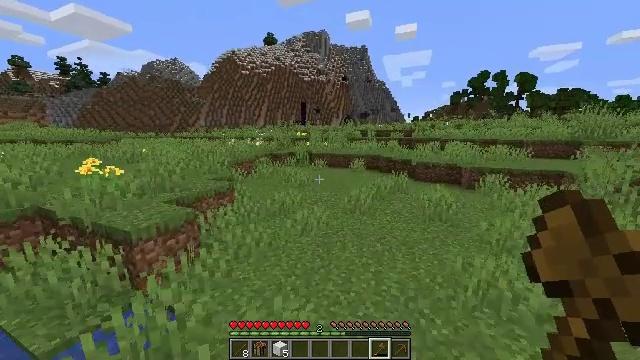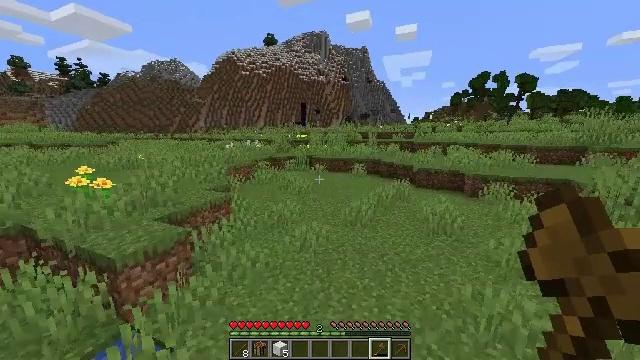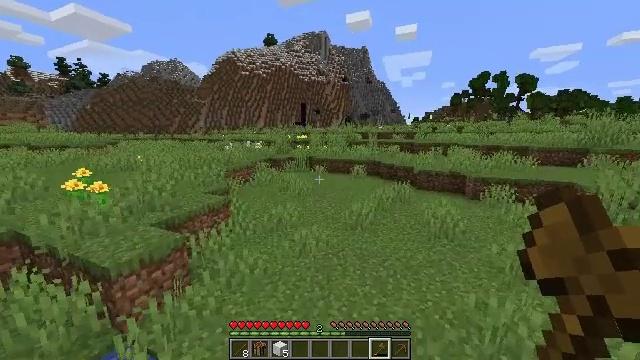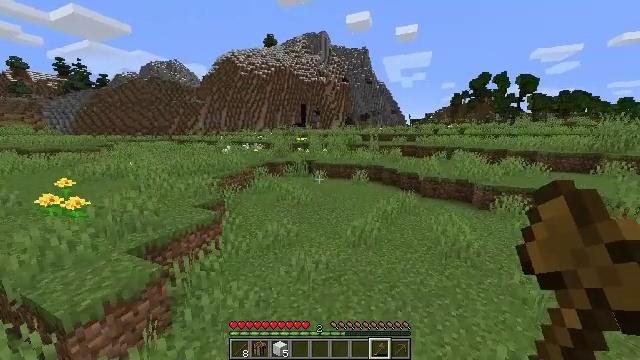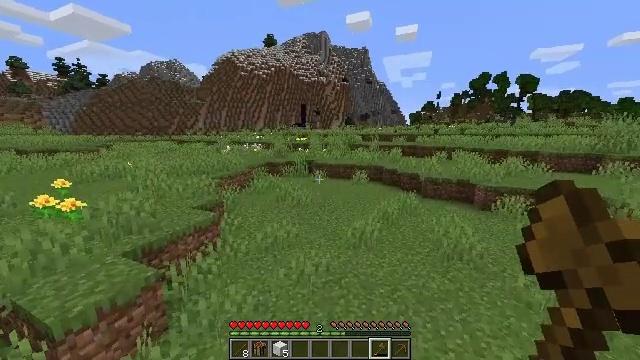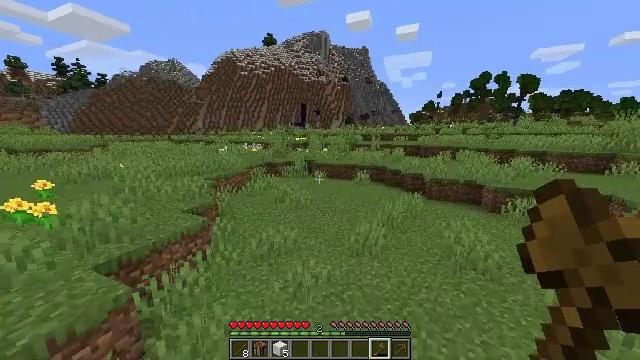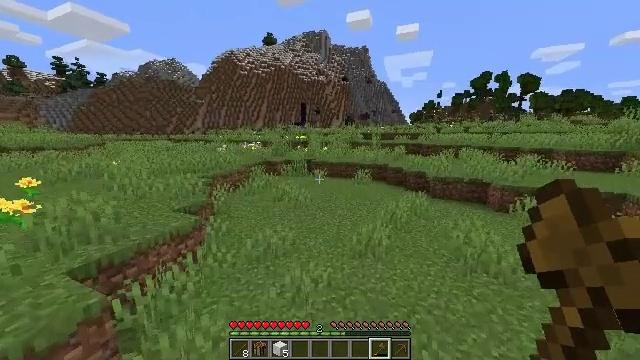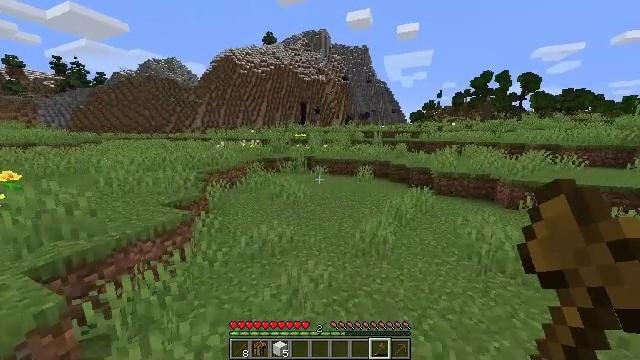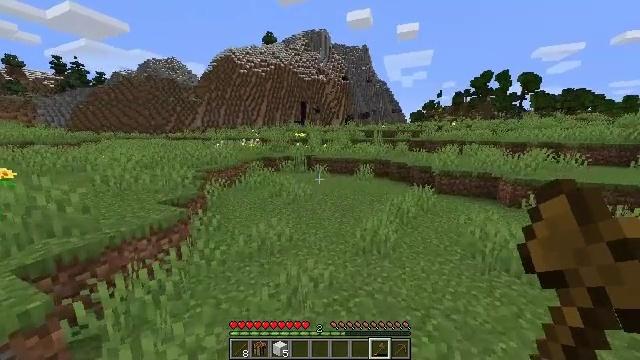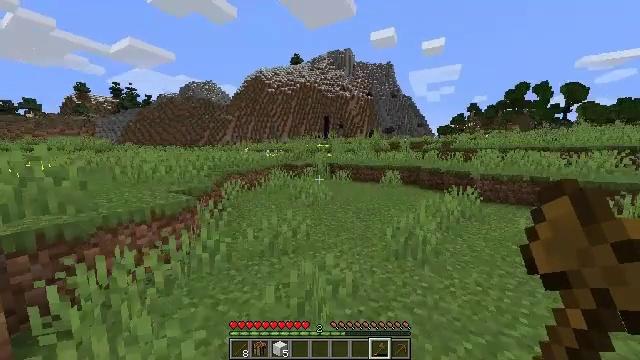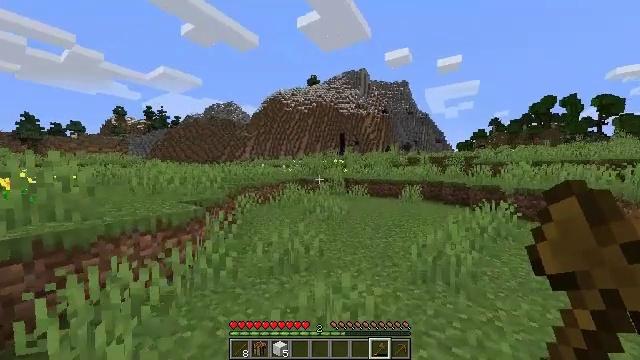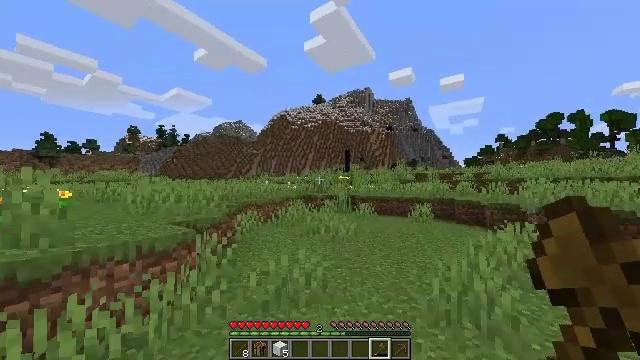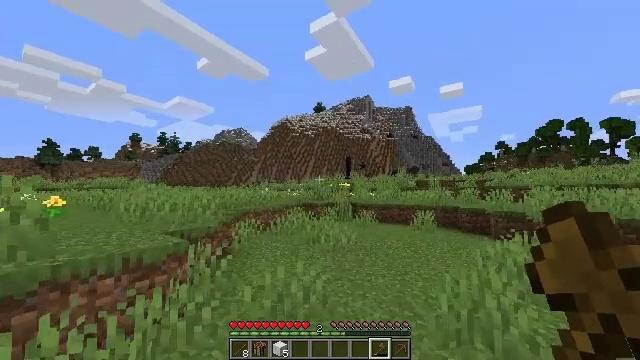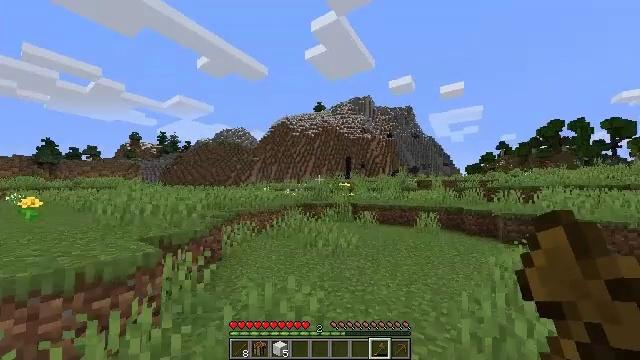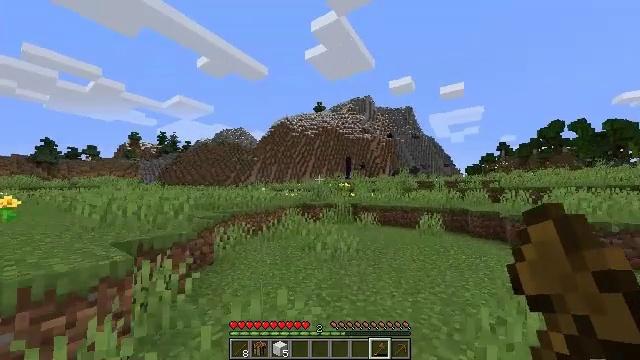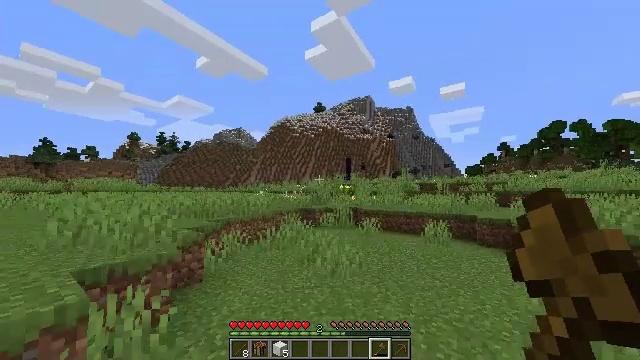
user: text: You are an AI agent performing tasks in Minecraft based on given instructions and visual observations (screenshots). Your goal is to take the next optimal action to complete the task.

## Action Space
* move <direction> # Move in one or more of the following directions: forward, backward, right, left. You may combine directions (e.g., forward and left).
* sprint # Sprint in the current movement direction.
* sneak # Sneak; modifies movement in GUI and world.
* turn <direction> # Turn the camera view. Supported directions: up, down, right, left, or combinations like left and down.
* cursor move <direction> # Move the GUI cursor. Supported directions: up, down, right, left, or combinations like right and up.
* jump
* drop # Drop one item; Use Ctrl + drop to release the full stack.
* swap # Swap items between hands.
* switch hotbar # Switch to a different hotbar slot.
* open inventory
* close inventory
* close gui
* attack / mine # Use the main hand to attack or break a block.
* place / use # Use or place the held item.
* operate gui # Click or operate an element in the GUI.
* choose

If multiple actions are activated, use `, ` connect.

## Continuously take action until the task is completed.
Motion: motion action
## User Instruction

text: Mine a chest to move it.
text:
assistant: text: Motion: move forward, jump
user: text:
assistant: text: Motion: move forward, jump
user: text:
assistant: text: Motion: move forward
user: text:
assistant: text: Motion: move forward
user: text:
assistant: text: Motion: move forward
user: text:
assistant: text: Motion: move forward
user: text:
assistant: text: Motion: move forward
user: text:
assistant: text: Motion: move forward
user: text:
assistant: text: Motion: move forward, turn left and up
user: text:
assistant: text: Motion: move forward, turn left and up
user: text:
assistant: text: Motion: move forward, turn left and up
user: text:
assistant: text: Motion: move forward, turn up
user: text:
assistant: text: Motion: move forward
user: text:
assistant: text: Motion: move forward
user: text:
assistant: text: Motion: move forward, jump
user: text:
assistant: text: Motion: move forward, jump
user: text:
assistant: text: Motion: move forward, jump
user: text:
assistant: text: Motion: move forward, jump
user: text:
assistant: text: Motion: move forward
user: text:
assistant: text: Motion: move forward
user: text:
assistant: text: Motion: move forward
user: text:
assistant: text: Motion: move forward
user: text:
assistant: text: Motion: move forward, turn right and down
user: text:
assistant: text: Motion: move forward, turn right and down
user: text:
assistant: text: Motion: move forward, turn down
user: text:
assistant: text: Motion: move forward, turn down
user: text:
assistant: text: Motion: move forward, turn down
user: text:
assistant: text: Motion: move forward, jump
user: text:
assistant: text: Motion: move forward, jump
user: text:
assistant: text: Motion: move forward, jump